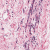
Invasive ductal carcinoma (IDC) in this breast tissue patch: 0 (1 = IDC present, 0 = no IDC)